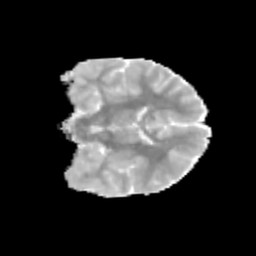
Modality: MD
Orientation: coronal
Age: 9
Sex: male
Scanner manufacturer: siemens
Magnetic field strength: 3 T
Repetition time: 3.8 s
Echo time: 0.07 s